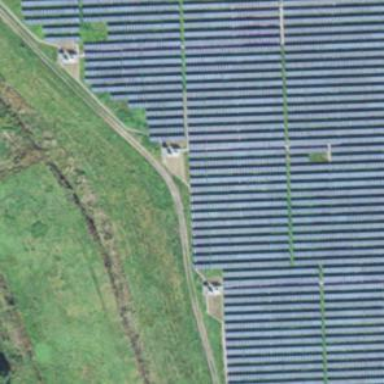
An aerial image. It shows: Solar power generator utilizing photovoltaic technology with solar photovoltaic panels.